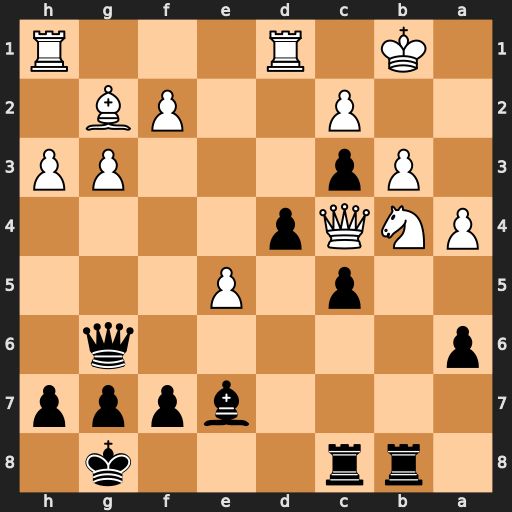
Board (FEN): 1rr3k1/4bppp/p5q1/2p1P3/PNQp4/1Pp3PP/2P2PB1/1K1R3R
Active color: b
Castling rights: -
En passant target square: -
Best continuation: Rxb4 Qxb4 cxb4